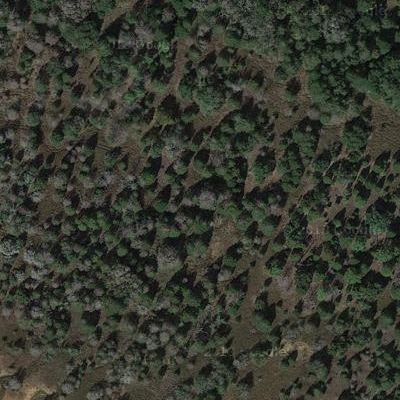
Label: eForest